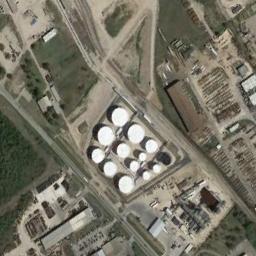
Label: storage tanks